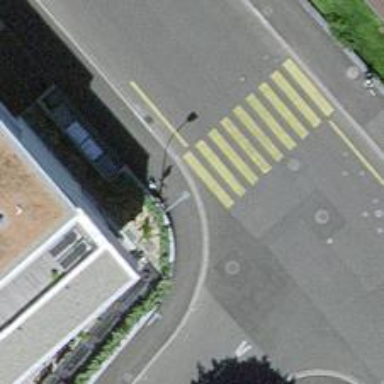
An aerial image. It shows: Kerb barrier.